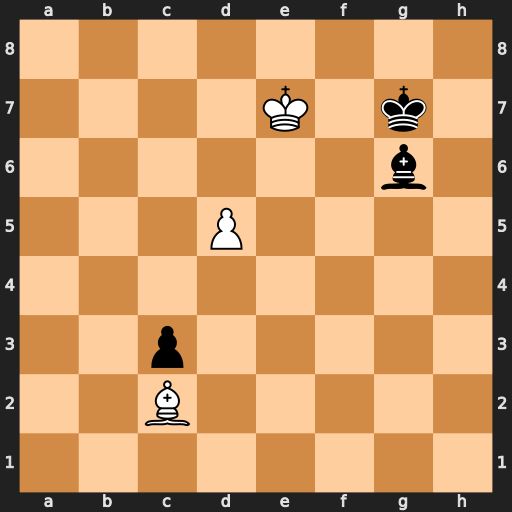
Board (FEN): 8/4K1k1/6b1/3P4/8/2p5/2B5/8
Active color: w
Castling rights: -
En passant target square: -
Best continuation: d6 Bxc2 d7 Bd1 d8=Q